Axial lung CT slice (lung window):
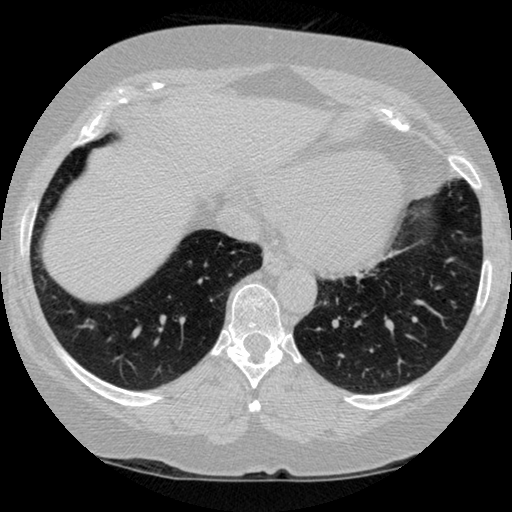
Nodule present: no